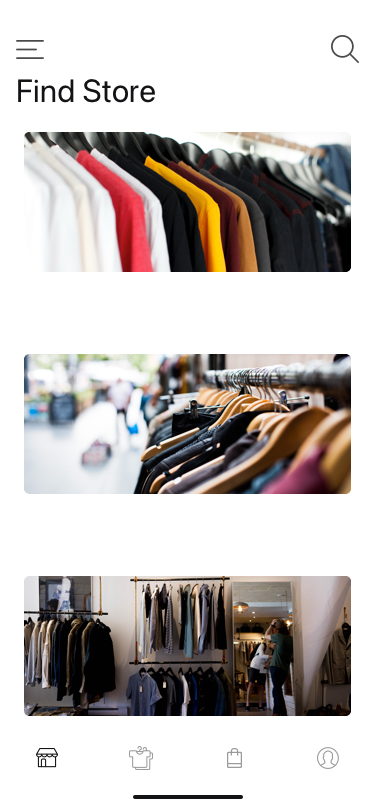
Text in this UI design:
Imba Quang Trung Store
98 Garrison Rue Suite 096
Imba Grand Star Store
88 Abelardo Village Suite 544
Imba Quang Trung Store
98 Garrison Rue Suite 096
Find Store